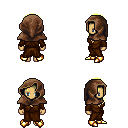
a pixel art fantasy rpg character, female body template, human, tanned skin, brown robe, magenta pants, gold long hairstyle, cloth hood, gold boots, four views (front, back, left, right), 2x2 character sprite sheet, small pixel art, hard edges, no anti-aliasing